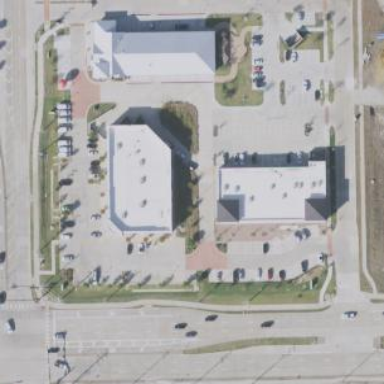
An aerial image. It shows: Pharmacy providing healthcare services.